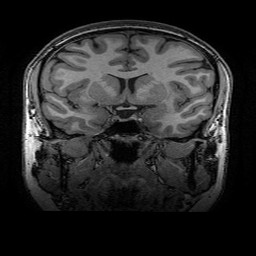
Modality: T1w
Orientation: sagittal
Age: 27
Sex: female
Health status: healthy
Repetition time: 2.53 s
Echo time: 0.0034 s